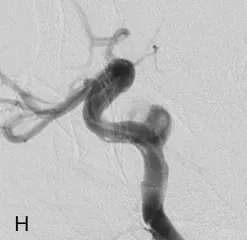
Key steps of the PED rescue maneuver. (F,G) Repeated massage with the microwire facilitated distal PED opening (double asterisks).
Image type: radiology (ct)